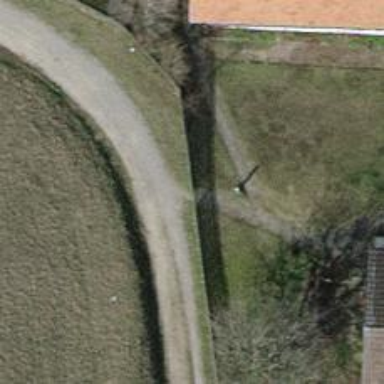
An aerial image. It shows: Path with sett surface.